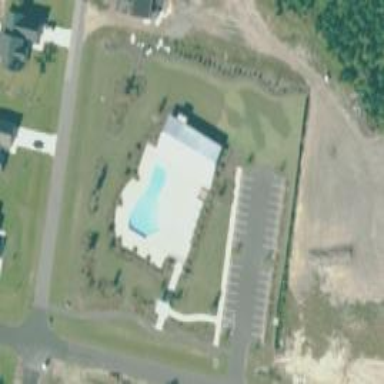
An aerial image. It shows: Swimming pool located in leisure land.